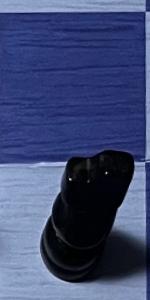
Label: Knight_Black